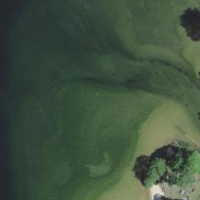
EUNIS habitat code: 14
Species observed at this site:
Corvus corone
Podiceps cristatus
Cyanistes caeruleus
Fulica atra
Lophophanes cristatus
Dendrocopos major
Fringilla coelebs
Regulus ignicapilla
Turdus merula
Chroicocephalus ridibundus
Phalacrocorax carbo
Poecile palustris
Cygnus olor
Parus major
Pica pica
Sitta europaea
Garrulus glandarius
Regulus regulus
Corvus corax
Periparus ater